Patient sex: M
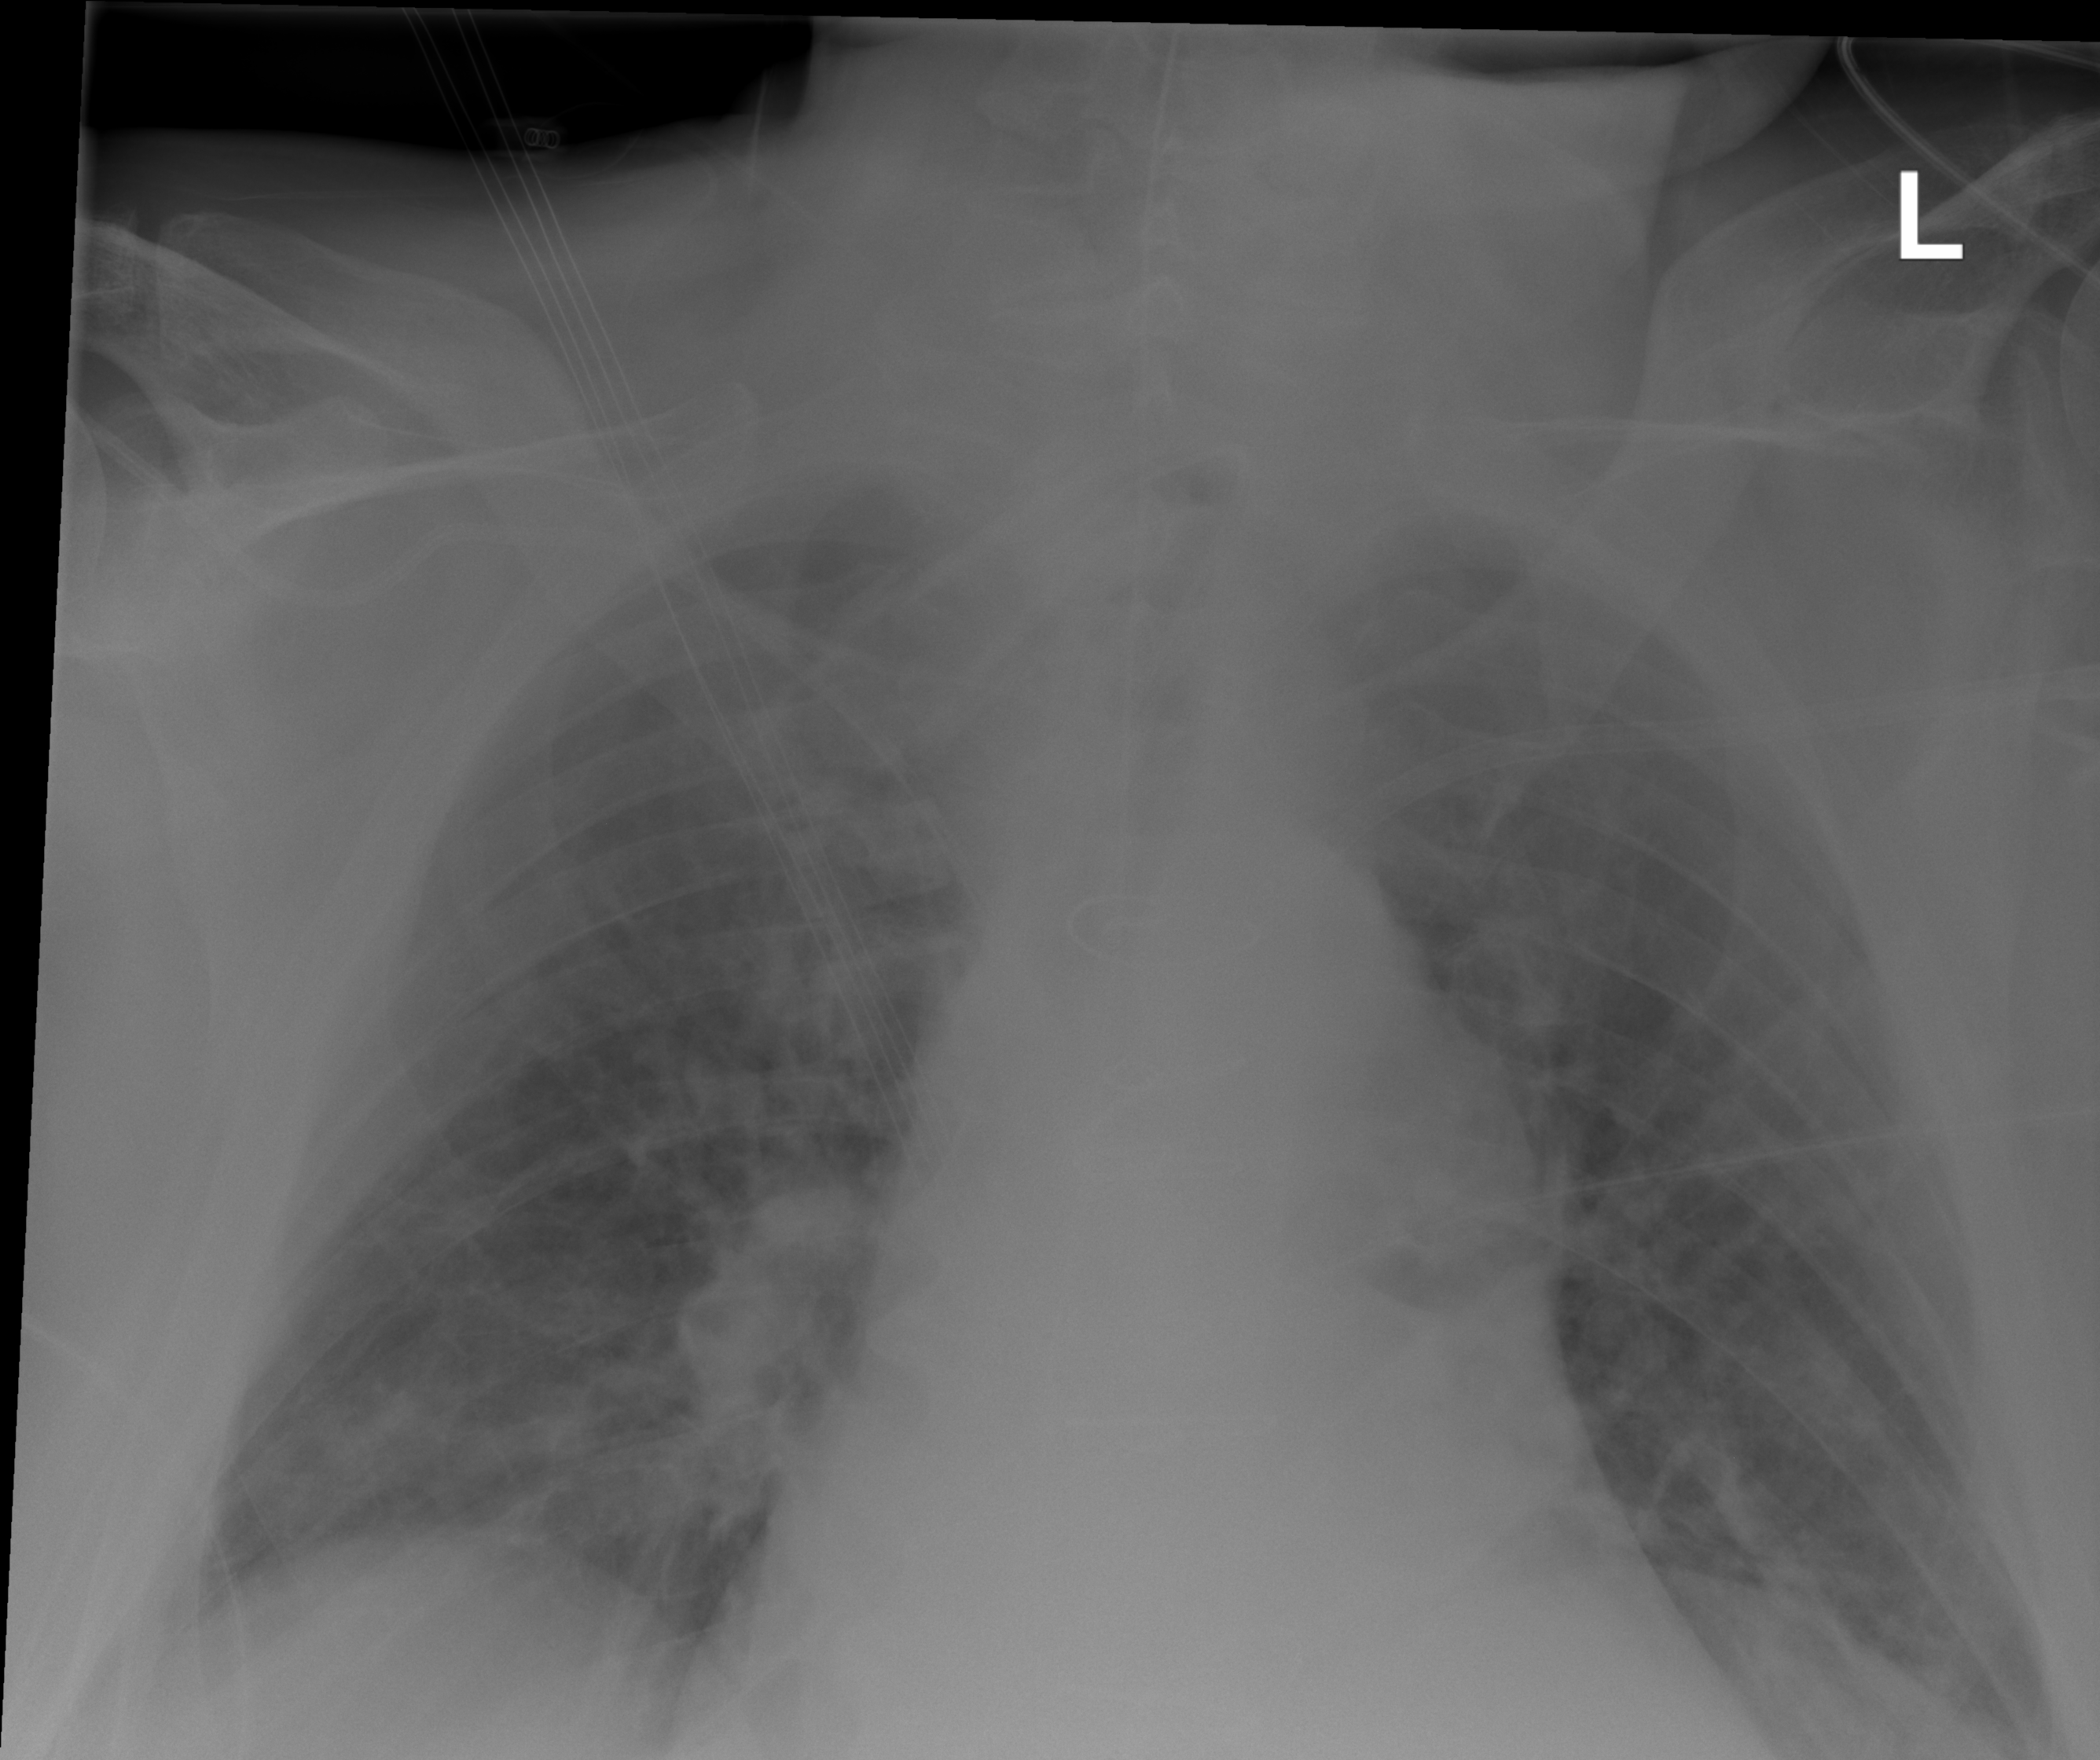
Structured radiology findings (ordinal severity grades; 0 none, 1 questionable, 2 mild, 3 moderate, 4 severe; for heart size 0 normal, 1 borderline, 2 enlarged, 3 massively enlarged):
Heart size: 3
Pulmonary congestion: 2
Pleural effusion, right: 0
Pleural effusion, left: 0
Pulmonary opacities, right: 2
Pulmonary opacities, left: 2
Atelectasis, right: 0
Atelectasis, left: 0